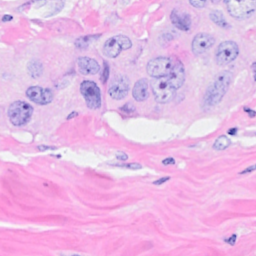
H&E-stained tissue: Breast